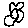
Label: flower